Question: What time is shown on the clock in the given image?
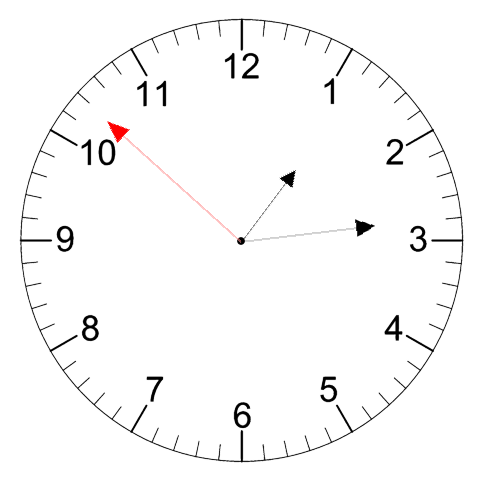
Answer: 01:13:52